Question: I am writing a Lisp program to approximate pi using a Spigot algorithm, one that finds a single digit at a time without needing any digits previously calculated. This one:

Supposedly goes one digit at a time, however testing it out we have consecutive calls (iterating over i) yielding Lisp's well-known :
2F/F
6A/333
33D/4CB3
13C/3B79
And so forth. This is achieved using the format function with the ~x parameter:
'''
(format t "~x" [some number])
'''
Alternatively,
'''
(format t "~d" [some number])
'''
Yields the :
3.<PHONE>
0.<PHONE>
0.042220525
0.020755336
However , for example if one round yielded 0.5 then I want 0.8; if the base 10 is 0.75 then I want 0.C. That way I can calculate see each hexadecimal digit of pi separately, which was my original reason for choosing this Spigot algorithm. I could also use a , because this could easily be converted into a hexadecimal decimal.
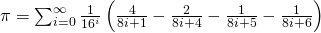
Answer: '~x' and '~d' are formatting routines for integers, not floating point numbers (emphasis added):
>
### 22.3.2.2 Tilde D: Decimal
An arg, which should be an integer, is printed in decimal radix. ~D
will never put a decimal point after the number. ...
>
### 22.3.2.5 Tilde X: Hexadecimal
This is just like ~D but prints in hexadecimal radix (radix 16)
instead of decimal.
('~x')
But what are these format directives actually doing? They're binding the values of '*print-base*' and '*print-radix*' and the documentation on those says that they only affect the printing of :
>
### Variable *PRINT-BASE*, *PRINT-RADIX*
'*print-base*' and '*print-radix*' control the printing of rationals. The value of '*print-base*' is called the current output base.The value of '*print-base*' is the radix in which the printer will print
rationals. For radices above 10, letters of the alphabet are used to
represent digits above 9.If the value of '*print-radix*' is true, the printer will print a radix
specifier to indicate the radix in which it is printing a rational
number. The radix specifier is always printed using lowercase letters.
If '*print-base*' is 2, 8, or 16, then the radix specifier used is #b,
#o, or #x, respectively. For integers, base ten is indicated by a trailing decimal point instead of a leading radix specifier; for
ratios, #10r is used.
Now, there are some floating point directives for 'format', and they're listed in <URL>. Unfortunately, none of those do anything with different bases or radices, so you won't be able to print hexadecimals with them.
It looks like you'll end up having to write your own output routine, or find one in a library. Of course, you should probably implement it as a function that can be used with <URL>, so that you can still write things like:
'''
(format t "~/hexadecimal/" 1/16)
'''
It's actually not too hard to do this, so here's one way (but I won't guarantee that there are no bugs in this). It wouldn't be too hard to extend this to work with a user-provided base, and to make it a bit more like the other floating point printers (e.g., to add a '+' for positive numbers if '@' is provided, and to add support for widths, etc.).
'''
(in-package #:common-lisp-user)
(defun hexadecimal (stream number colonp atp &rest args)
(declare (ignore colonp atp args))
(when (< number 0)
(write-char #\- stream)
(setq number (- number)))
(multiple-value-bind (quotient remainder) (floor number 1.0)
(format stream "~x." quotient)
(do () ((zerop remainder))
(multiple-value-setq (quotient remainder)
(floor (* 16 remainder)))
(format stream "~x" quotient))))
'''
With this, you get the expected results:
'''
(LOOP :FOR NUM :FROM -1/2 :TO 1/2 :BY 1/256
:COLLECT (FORMAT NIL "~/hexadecimal/" NUM))
;=>
("-0.8" "-0.7F" "-0.7E" "-0.7D" "-0.7C" "-0.7B" "-0.7A" "-0.79" "-0.78"
"-0.77" "-0.76" "-0.75" "-0.74" "-0.73" "-0.72" "-0.71" "-0.7" "-0.6F"
...
"-0.1D" "-0.1C" "-0.1B" "-0.1A" "-0.19" "-0.18" "-0.17" "-0.16" "-0.15"
"-0.14" "-0.13" "-0.12" "-0.11" "-0.1" "-0.0F" "-0.0E" "-0.0D" "-0.0C"
"-0.0B" "-0.0A" "-0.09" "-0.08" "-0.07" "-0.06" "-0.05" "-0.04" "-0.03"
"-0.02" "-0.01" "0." "0.01" "0.02" "0.03" "0.04" "0.05" "0.06" "0.07"
"0.08" "0.09" "0.0A" "0.0B" "0.0C" "0.0D" "0.0E" "0.0F" "0.1" "0.11"
...
"0.6C" "0.6D" "0.6E" "0.6F" "0.7" "0.71" "0.72" "0.73" "0.74" "0.75"
"0.76" "0.77" "0.78" "0.79" "0.7A" "0.7B" "0.7C" "0.7D" "0.7E" "0.7F"
"0.8")
'''
In fact, it's really not hard to make this a bit more generic. Since we can pass arguments to format directives, we can take the printing base as an argument, we can bind '*print-base*' to it at the same time, so we can just write in the body of the function, and we can do our numeric work with '*print-base*':
'''
(in-package #:common-lisp-user)
(defun floating (stream number colonp atp
&optional (*print-base* 10) (num-digits 10)
&rest args)
(declare (ignore colonp args))
;; If the number is negative, print the #\- and invert the number.
;; Otherwise, the number is non-negative, and if an @ was provided
;; we print a leading #\+.
(cond
((minusp number)
(write-char #\- stream)
(setq number (- number)))
(atp
(write-char #\+ stream)))
;; Print number, which is now guaranteed to be positive. Begin by
;; taking its integer part and printing it, followed by a point.
;; Then, pull individual places and write them. This continues,
;; updating quotient and remainder by multiplying the remainder by
;; the base and taking the floor again until either the remainder
;; becomes zero, or we've reached the maximum number of digits.
(multiple-value-bind (quotient remainder) (floor number 1.0)
(write quotient :stream stream)
(write-char #\. stream)
(do ((num-digits num-digits (1- num-digits)))
((or (zerop remainder) (zerop num-digits)))
(multiple-value-setq (quotient remainder)
(floor (* *print-base* remainder)))
(write quotient :stream stream))))
'''
'''
;; 1/2 base 10 is a repeating decimal in base 3.
CL-USER> (format t "~3/floating/" 1/2)
<PHONE>
;; so is -1/2, and asking for more numbers gives them to us
CL-USER> (format t "~3,15/floating/" -1/2)
-0.111111111111111
;; but 1/3 base 10 is non repeating in base 3
CL-USER> (format t "~3,15/floating/" 1/3)
0.1
;; it's non-repeating in base 6, as well
CL-USER> (format t "~6,15/floating/" 1/3)
0.2
;; base 16 still works
CL-USER> (format t "~16/floating/" 189/256)
0.BD
;; and the @ will give us a leading +
CL-USER> (format t "~16@/floating/" 189/256)
+0.BD
'''